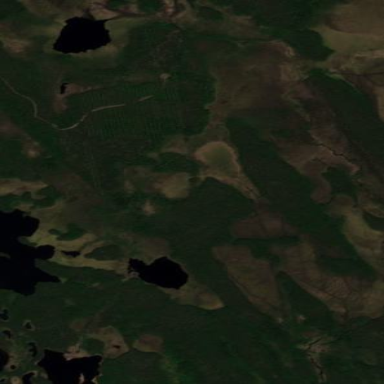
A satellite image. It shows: Bog wetland.